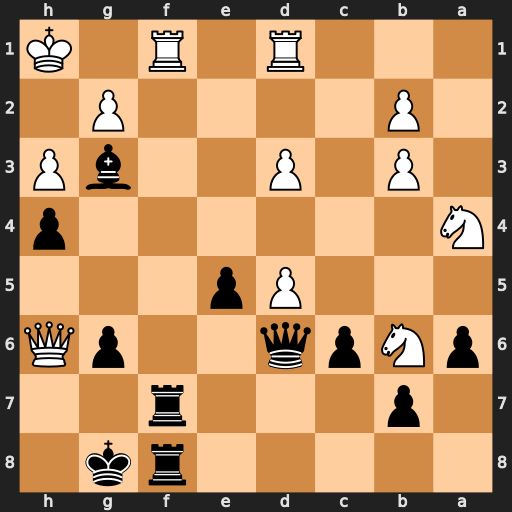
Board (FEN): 5rk1/1p3r2/pNpq2pQ/3Pp3/N6p/1P1P2bP/1P4P1/3R1R1K
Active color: b
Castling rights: -
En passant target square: -
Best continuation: Rxf1+ Rxf1 Rxf1#